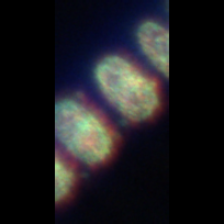
Taxon: Thalassiosira
Group: Diatoms